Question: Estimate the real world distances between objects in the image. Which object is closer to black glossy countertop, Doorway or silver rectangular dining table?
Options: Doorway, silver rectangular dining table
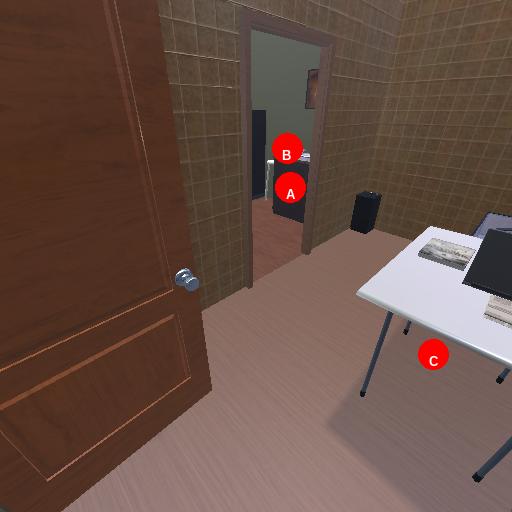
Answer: Doorway